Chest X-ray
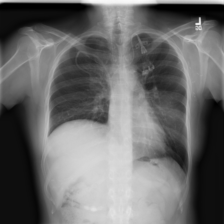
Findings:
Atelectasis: negative
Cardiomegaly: negative
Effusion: negative
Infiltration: negative
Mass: negative
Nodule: negative
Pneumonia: negative
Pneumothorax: negative
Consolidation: negative
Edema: negative
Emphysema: negative
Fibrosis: negative
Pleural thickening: negative
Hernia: negative